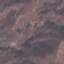
Label: HerbaceousVegetation